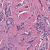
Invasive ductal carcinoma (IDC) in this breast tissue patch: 1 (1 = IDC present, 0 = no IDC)